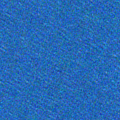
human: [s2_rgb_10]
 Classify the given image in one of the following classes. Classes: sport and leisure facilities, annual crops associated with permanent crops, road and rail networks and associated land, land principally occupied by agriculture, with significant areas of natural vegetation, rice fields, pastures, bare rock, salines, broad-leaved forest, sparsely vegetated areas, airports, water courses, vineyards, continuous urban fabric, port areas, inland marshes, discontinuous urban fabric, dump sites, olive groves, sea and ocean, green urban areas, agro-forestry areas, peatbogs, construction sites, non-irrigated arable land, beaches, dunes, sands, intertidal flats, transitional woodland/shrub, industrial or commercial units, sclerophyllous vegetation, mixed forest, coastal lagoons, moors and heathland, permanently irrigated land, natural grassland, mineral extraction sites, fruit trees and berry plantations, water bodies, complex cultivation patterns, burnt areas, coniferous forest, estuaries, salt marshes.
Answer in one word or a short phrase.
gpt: sea and ocean